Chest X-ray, AP view. Patient: 17 years old, sex F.
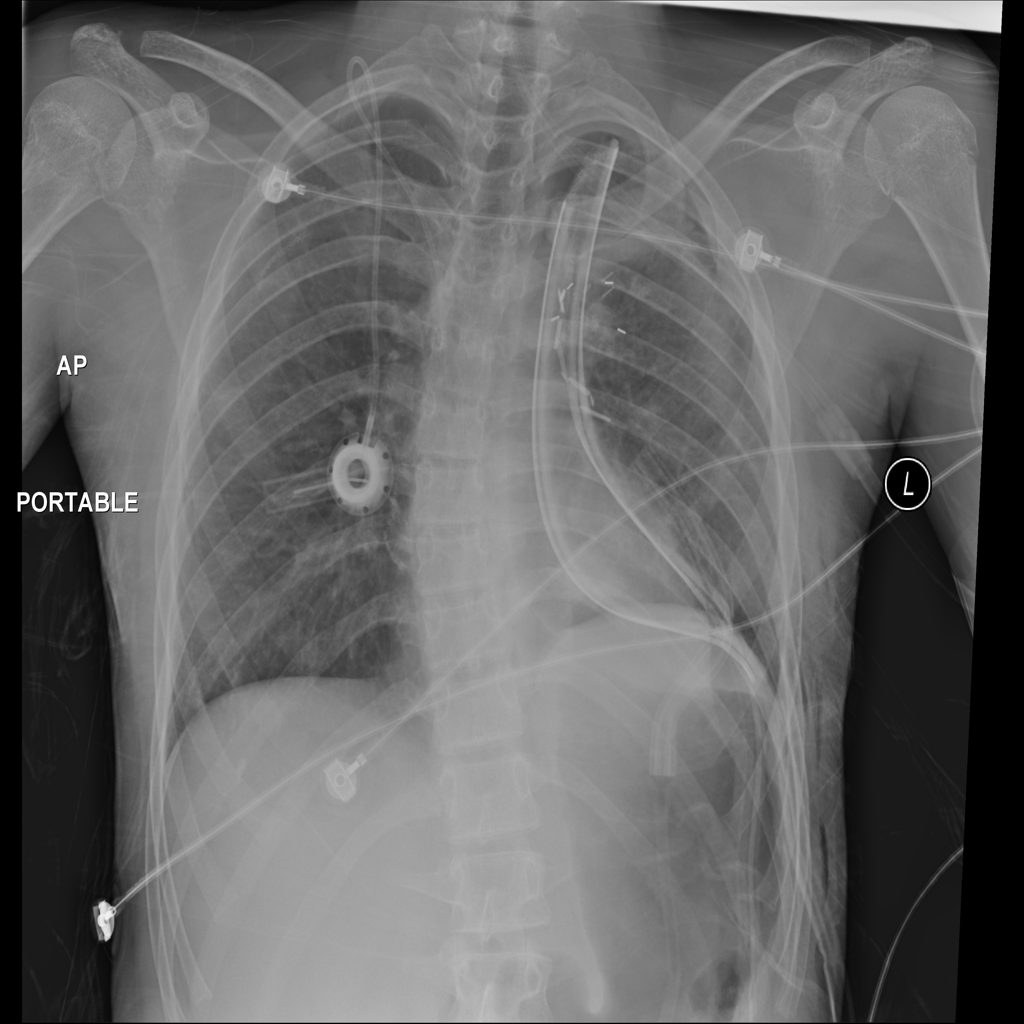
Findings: Atelectasis